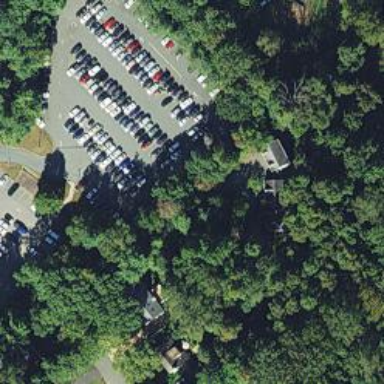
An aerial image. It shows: Parking aisle designated as service road.